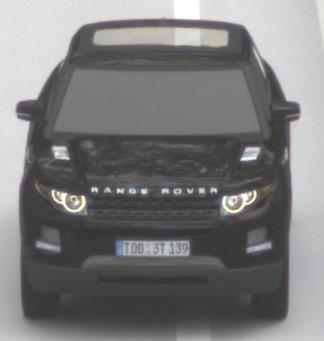
Make: Land Rover
Model: Range Rover Evoque 2.0 Si4
Detailed model: Range Rover Evoque (I)
Model produced from: 2011/08
Model produced until: 2013/11
Doors: 5
Color: black
Road condition: dry road
Daytime: morning or afternoon
Contrast: low contrast